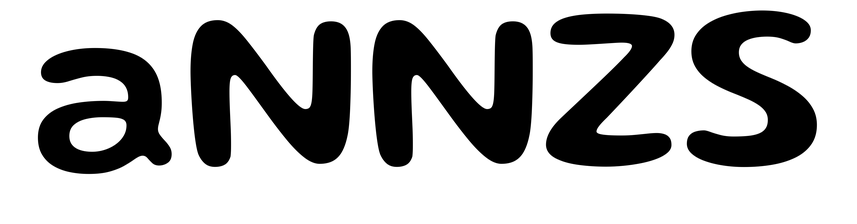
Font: Gluten_Medium